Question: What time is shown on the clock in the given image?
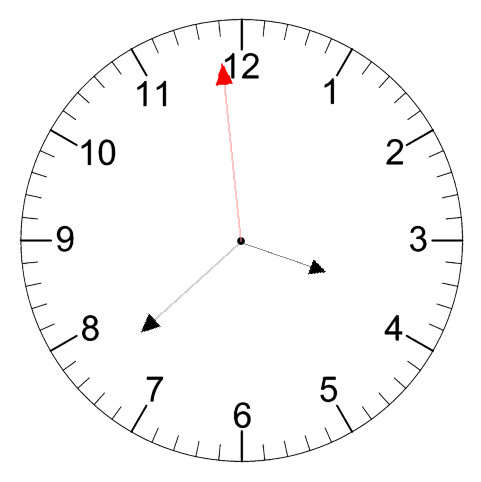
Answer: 03:37:59